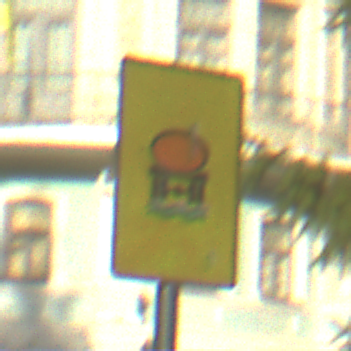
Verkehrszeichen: FahrzeugeMitWassergefaehrdenderLadungOhnePfeilsymbol
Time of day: SunriseSunset
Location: Outdoor (Suburban)
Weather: PartlyCloudy
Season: NotSpecified
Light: Natural